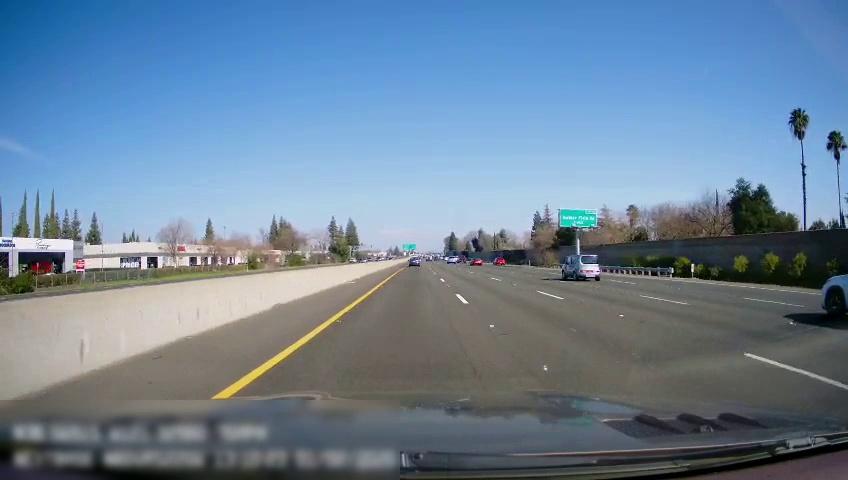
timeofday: Day
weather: Sunny
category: Drivable Space
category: Drivable Space
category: Vehicles | SUV
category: Vehicles | Car
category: Vehicles | Car
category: Vehicles | Van
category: Vehicles | Car
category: Vehicles | SUV
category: Lanes | Alternate Lane
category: Lanes | Current Lane
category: Lanes | Current Lane
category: Lanes | Alternate Lane
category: Lanes | Alternate Lane
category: Lanes | Alternate Lane
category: Traffic | Signs
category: Traffic | Signs